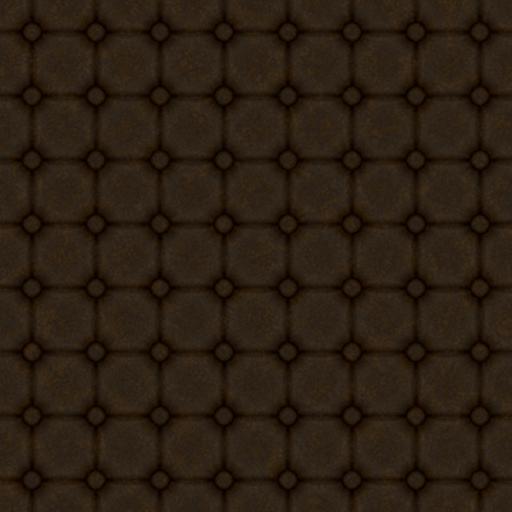
Tags: brown couch leather sofa